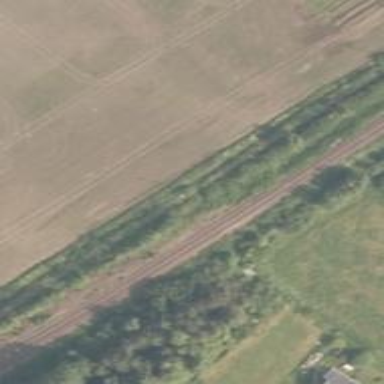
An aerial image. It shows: Continuous railway track.